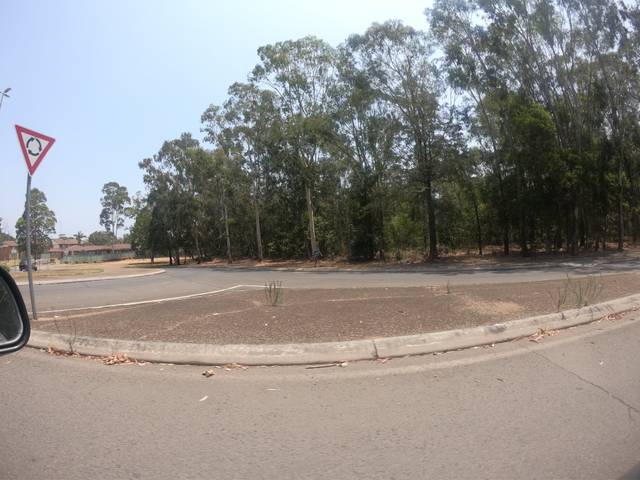
Region: Australia
Coordinates: -34.42, 150.884